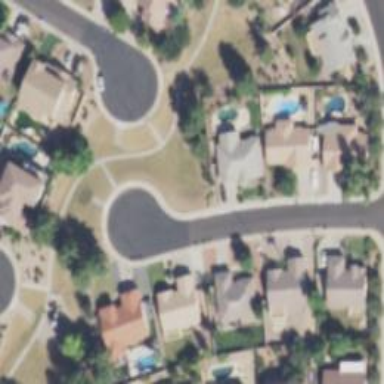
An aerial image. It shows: Turning circle on the road.